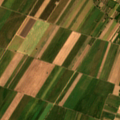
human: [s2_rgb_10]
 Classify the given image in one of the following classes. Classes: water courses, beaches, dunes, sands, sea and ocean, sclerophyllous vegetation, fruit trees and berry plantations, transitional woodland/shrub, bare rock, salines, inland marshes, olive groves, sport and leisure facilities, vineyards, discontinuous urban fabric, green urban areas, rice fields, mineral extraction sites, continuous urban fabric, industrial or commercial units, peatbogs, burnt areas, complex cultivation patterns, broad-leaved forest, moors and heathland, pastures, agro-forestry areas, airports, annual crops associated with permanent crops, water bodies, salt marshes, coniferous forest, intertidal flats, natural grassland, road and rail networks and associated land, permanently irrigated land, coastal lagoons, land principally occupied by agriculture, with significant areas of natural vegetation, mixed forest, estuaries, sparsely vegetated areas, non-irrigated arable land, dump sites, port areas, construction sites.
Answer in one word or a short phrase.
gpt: non-irrigated arable land, complex cultivation patterns